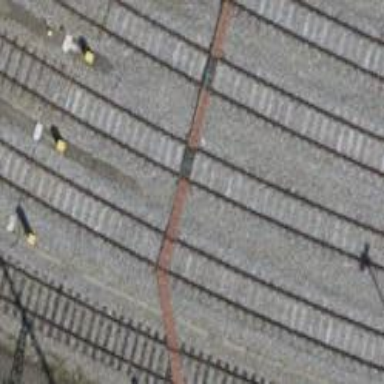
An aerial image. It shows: Railway yard with one track. The railway is electrified with contact line. There is beam retarder in the yard.